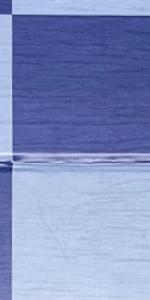
Label: Empty